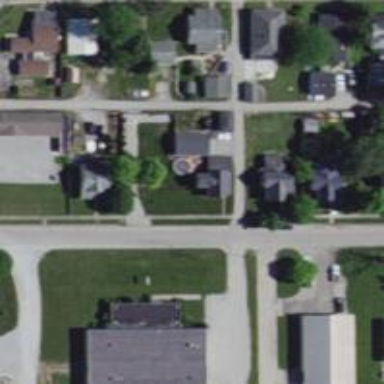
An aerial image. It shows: Alley classified as service road.